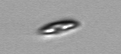
Label: pennate